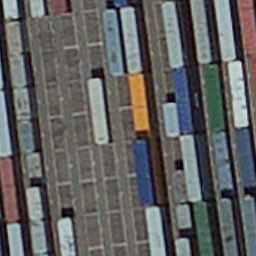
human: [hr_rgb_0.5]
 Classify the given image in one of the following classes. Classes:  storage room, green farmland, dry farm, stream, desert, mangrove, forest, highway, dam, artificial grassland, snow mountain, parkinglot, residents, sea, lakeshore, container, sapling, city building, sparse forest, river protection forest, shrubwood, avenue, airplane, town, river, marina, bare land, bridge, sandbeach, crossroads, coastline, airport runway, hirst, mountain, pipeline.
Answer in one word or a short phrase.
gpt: container